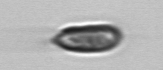
Label: Pseudochattonella_farcimen